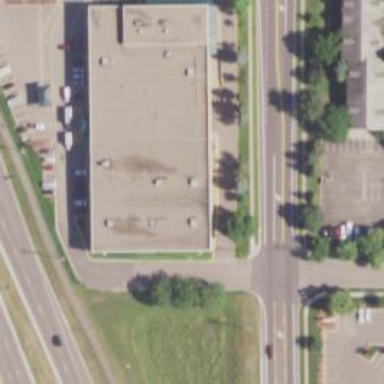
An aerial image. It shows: Building used for storage rental.